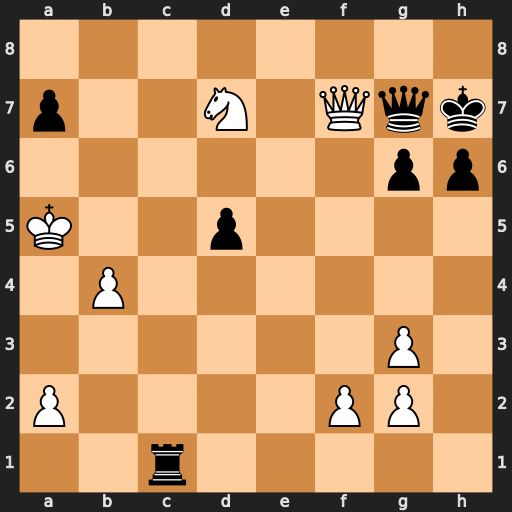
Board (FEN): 8/p2N1Qqk/6pp/K2p4/1P6/6P1/P4PP1/2r5
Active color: w
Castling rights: -
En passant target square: -
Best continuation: Nf6+ Kh8 Qe8+ Qf8 Qxf8#